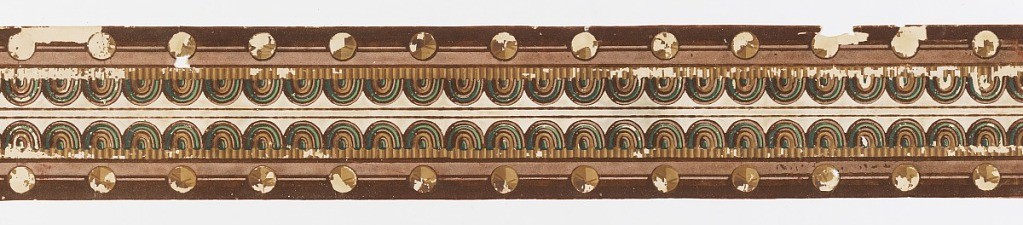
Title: Border
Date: ca. 1860
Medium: Block-printed and flocked paper
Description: Passementerie design with central cream stripe overlaid at top and bottom by brown repeating shield motif; bordered above and below by wide brown stripes of graduated intensity, overlaid by regularly spaced bosses. Brown stripes are printed in flock.